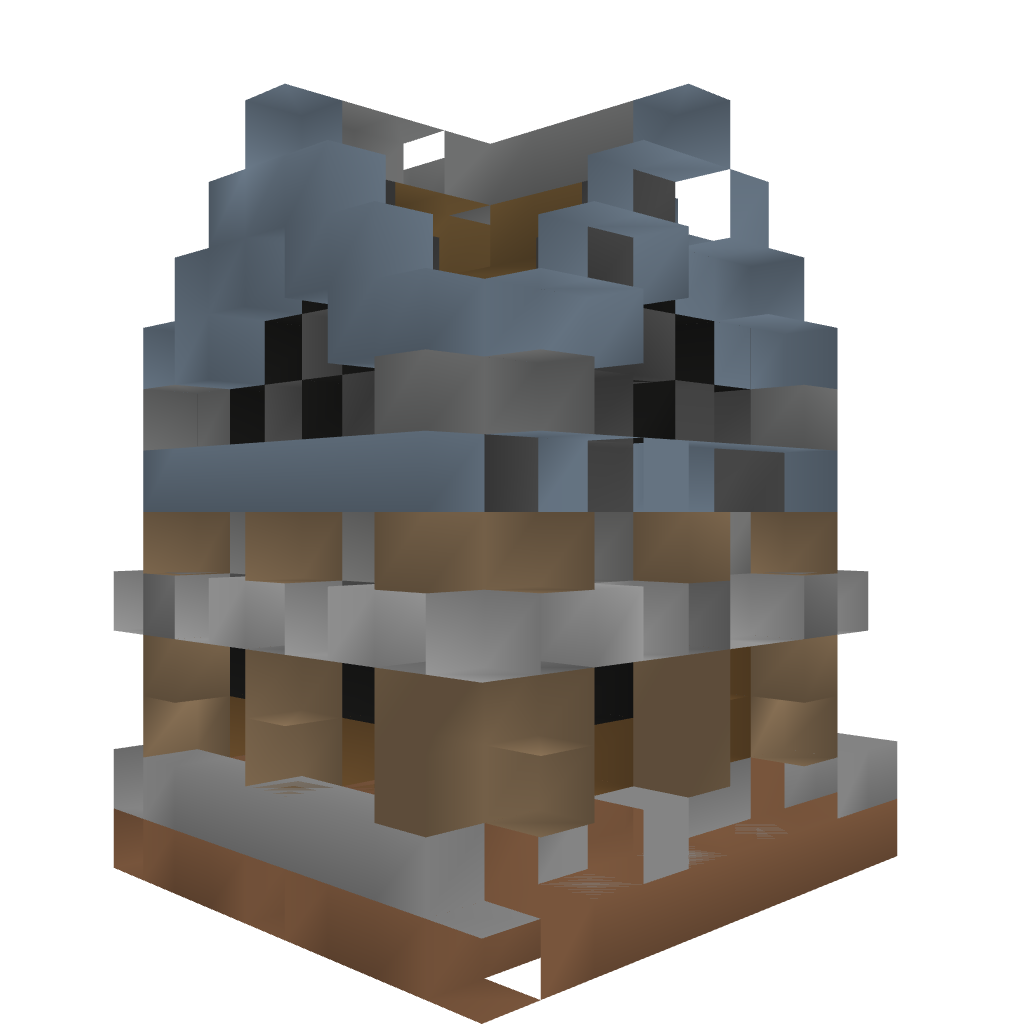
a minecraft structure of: Basic Villager Home